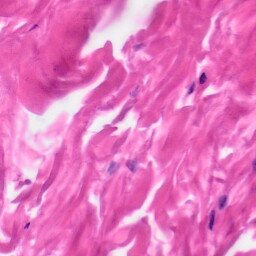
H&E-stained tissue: Skin